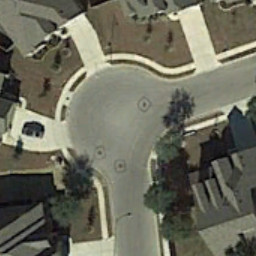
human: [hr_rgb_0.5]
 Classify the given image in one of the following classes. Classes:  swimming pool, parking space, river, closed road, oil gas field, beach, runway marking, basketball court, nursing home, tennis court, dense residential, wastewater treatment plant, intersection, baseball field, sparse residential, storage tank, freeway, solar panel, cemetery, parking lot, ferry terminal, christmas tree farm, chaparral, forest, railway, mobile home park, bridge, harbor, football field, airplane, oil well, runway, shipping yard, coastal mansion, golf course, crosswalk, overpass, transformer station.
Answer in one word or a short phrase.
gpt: closed road